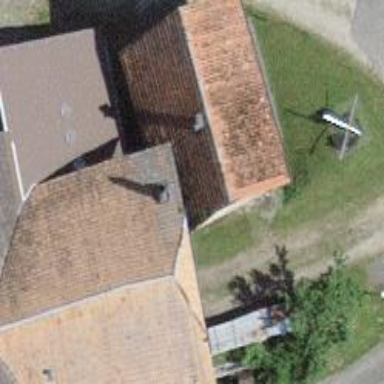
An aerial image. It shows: Barn.